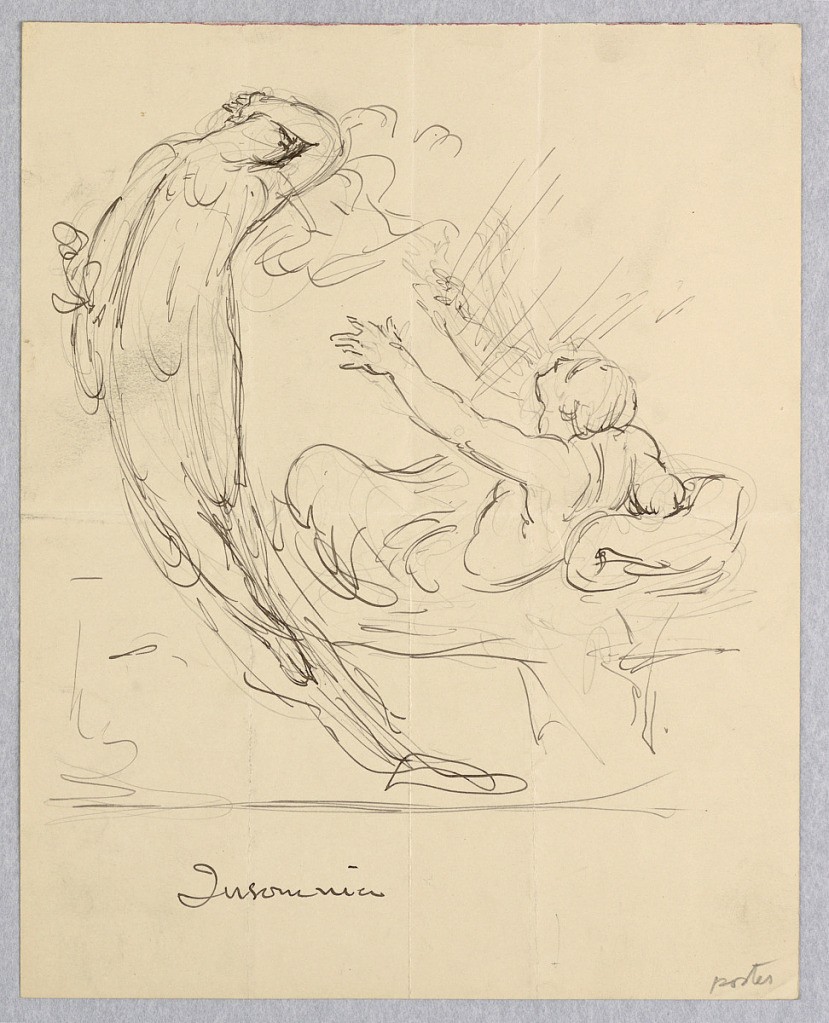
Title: "Insomnia," Study for a Poster for Paine's Celery Compound
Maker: Kenyon Cox, American, 1856–1919
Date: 1899
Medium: Pen and black ink, graphite on cream wove paper
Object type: Drawing
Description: At right, a reclining male figure on a bed reaching with both arms toward a floating female figure, at left, with her left arm covering her face.